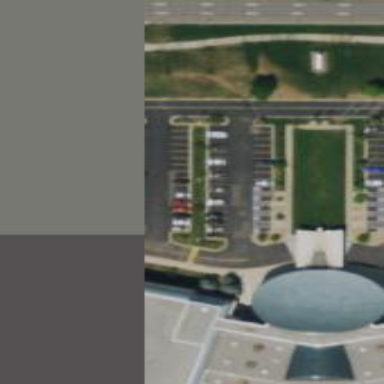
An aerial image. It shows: Parking space.